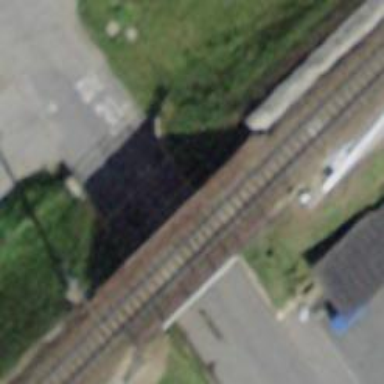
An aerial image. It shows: Narrow-gauge railway bridge with electrified contact line.